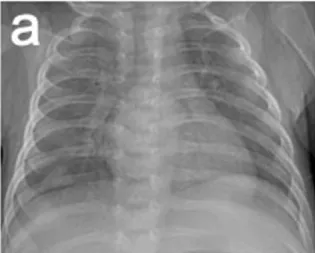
(a,b) X-rays and CT scans of the patient before the treatment of HS. (a) Chest roentgenogram showed bilateral infiltrates and opacities in different lung lobes.
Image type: radiology (x_ray)